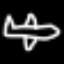
Label: airplane